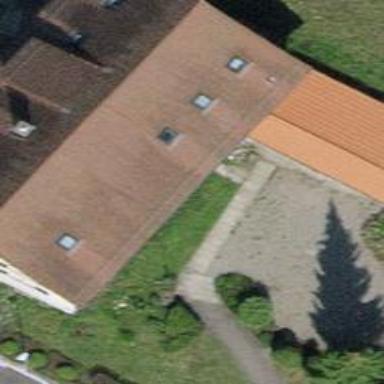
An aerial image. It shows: Kindergarten building.